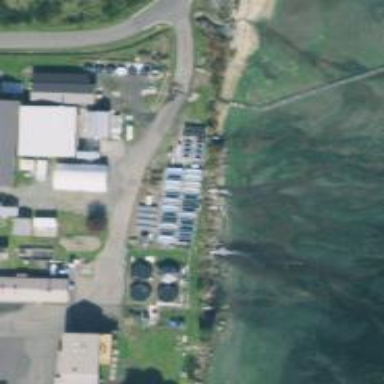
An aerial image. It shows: Storage tank that is man-made.